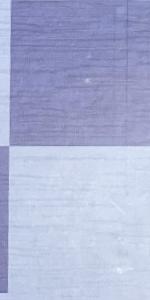
Label: Empty